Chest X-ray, AP view. Patient: 68 years old, sex F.
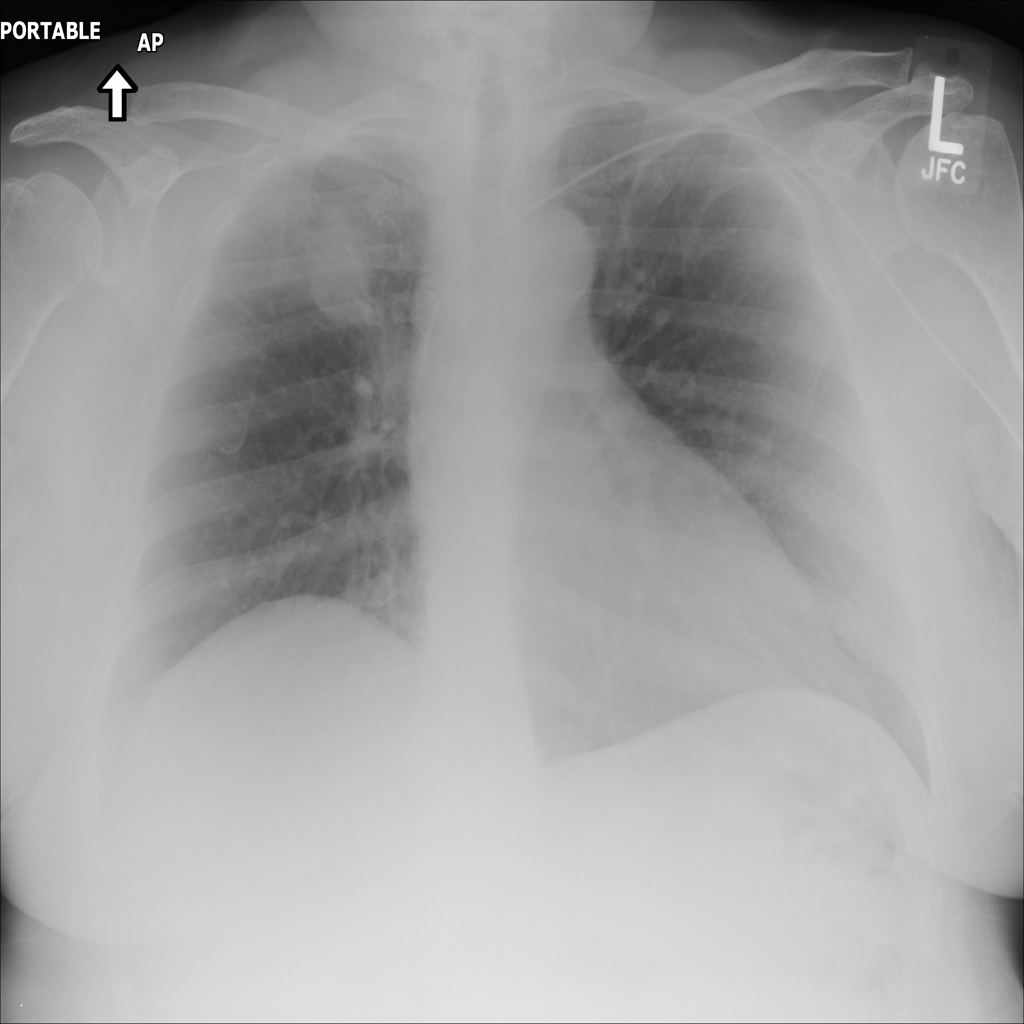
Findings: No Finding